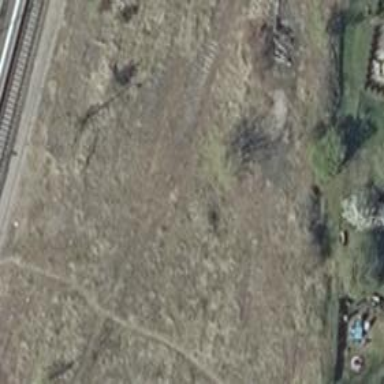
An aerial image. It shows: Abandoned railway.